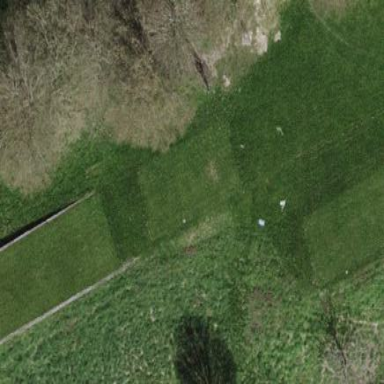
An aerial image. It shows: Grass area designated as golf tee.